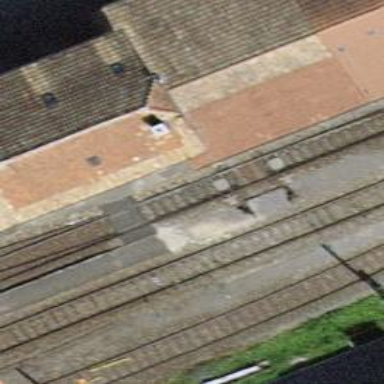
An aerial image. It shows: Railway siding with one electrified track and contact line.